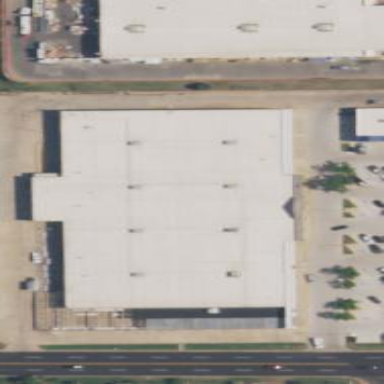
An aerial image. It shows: Building that is part of sports center specializing in motor sports.